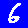
Digit: 6